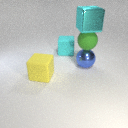
large cyan rubber cube behind large blue metal sphere